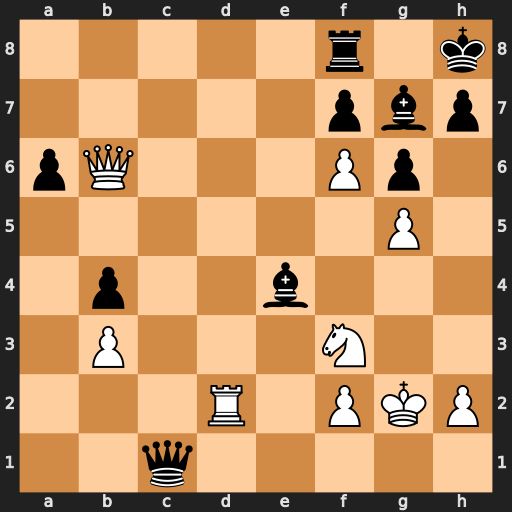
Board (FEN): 5r1k/5pbp/pQ3Pp1/6P1/1p2b3/1P3N2/3R1PKP/2q5
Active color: w
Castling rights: -
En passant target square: -
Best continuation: fxg7+ Kxg7 Qd4+ Kg8 Qxe4